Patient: sex M, age 50
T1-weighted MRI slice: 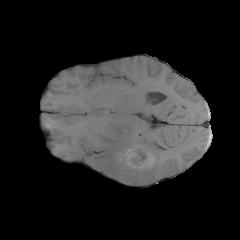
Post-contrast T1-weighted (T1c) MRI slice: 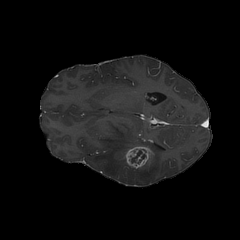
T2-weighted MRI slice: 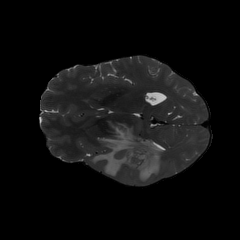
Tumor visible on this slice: yes
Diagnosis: Glioblastoma, IDH-wildtype
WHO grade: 4